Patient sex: F
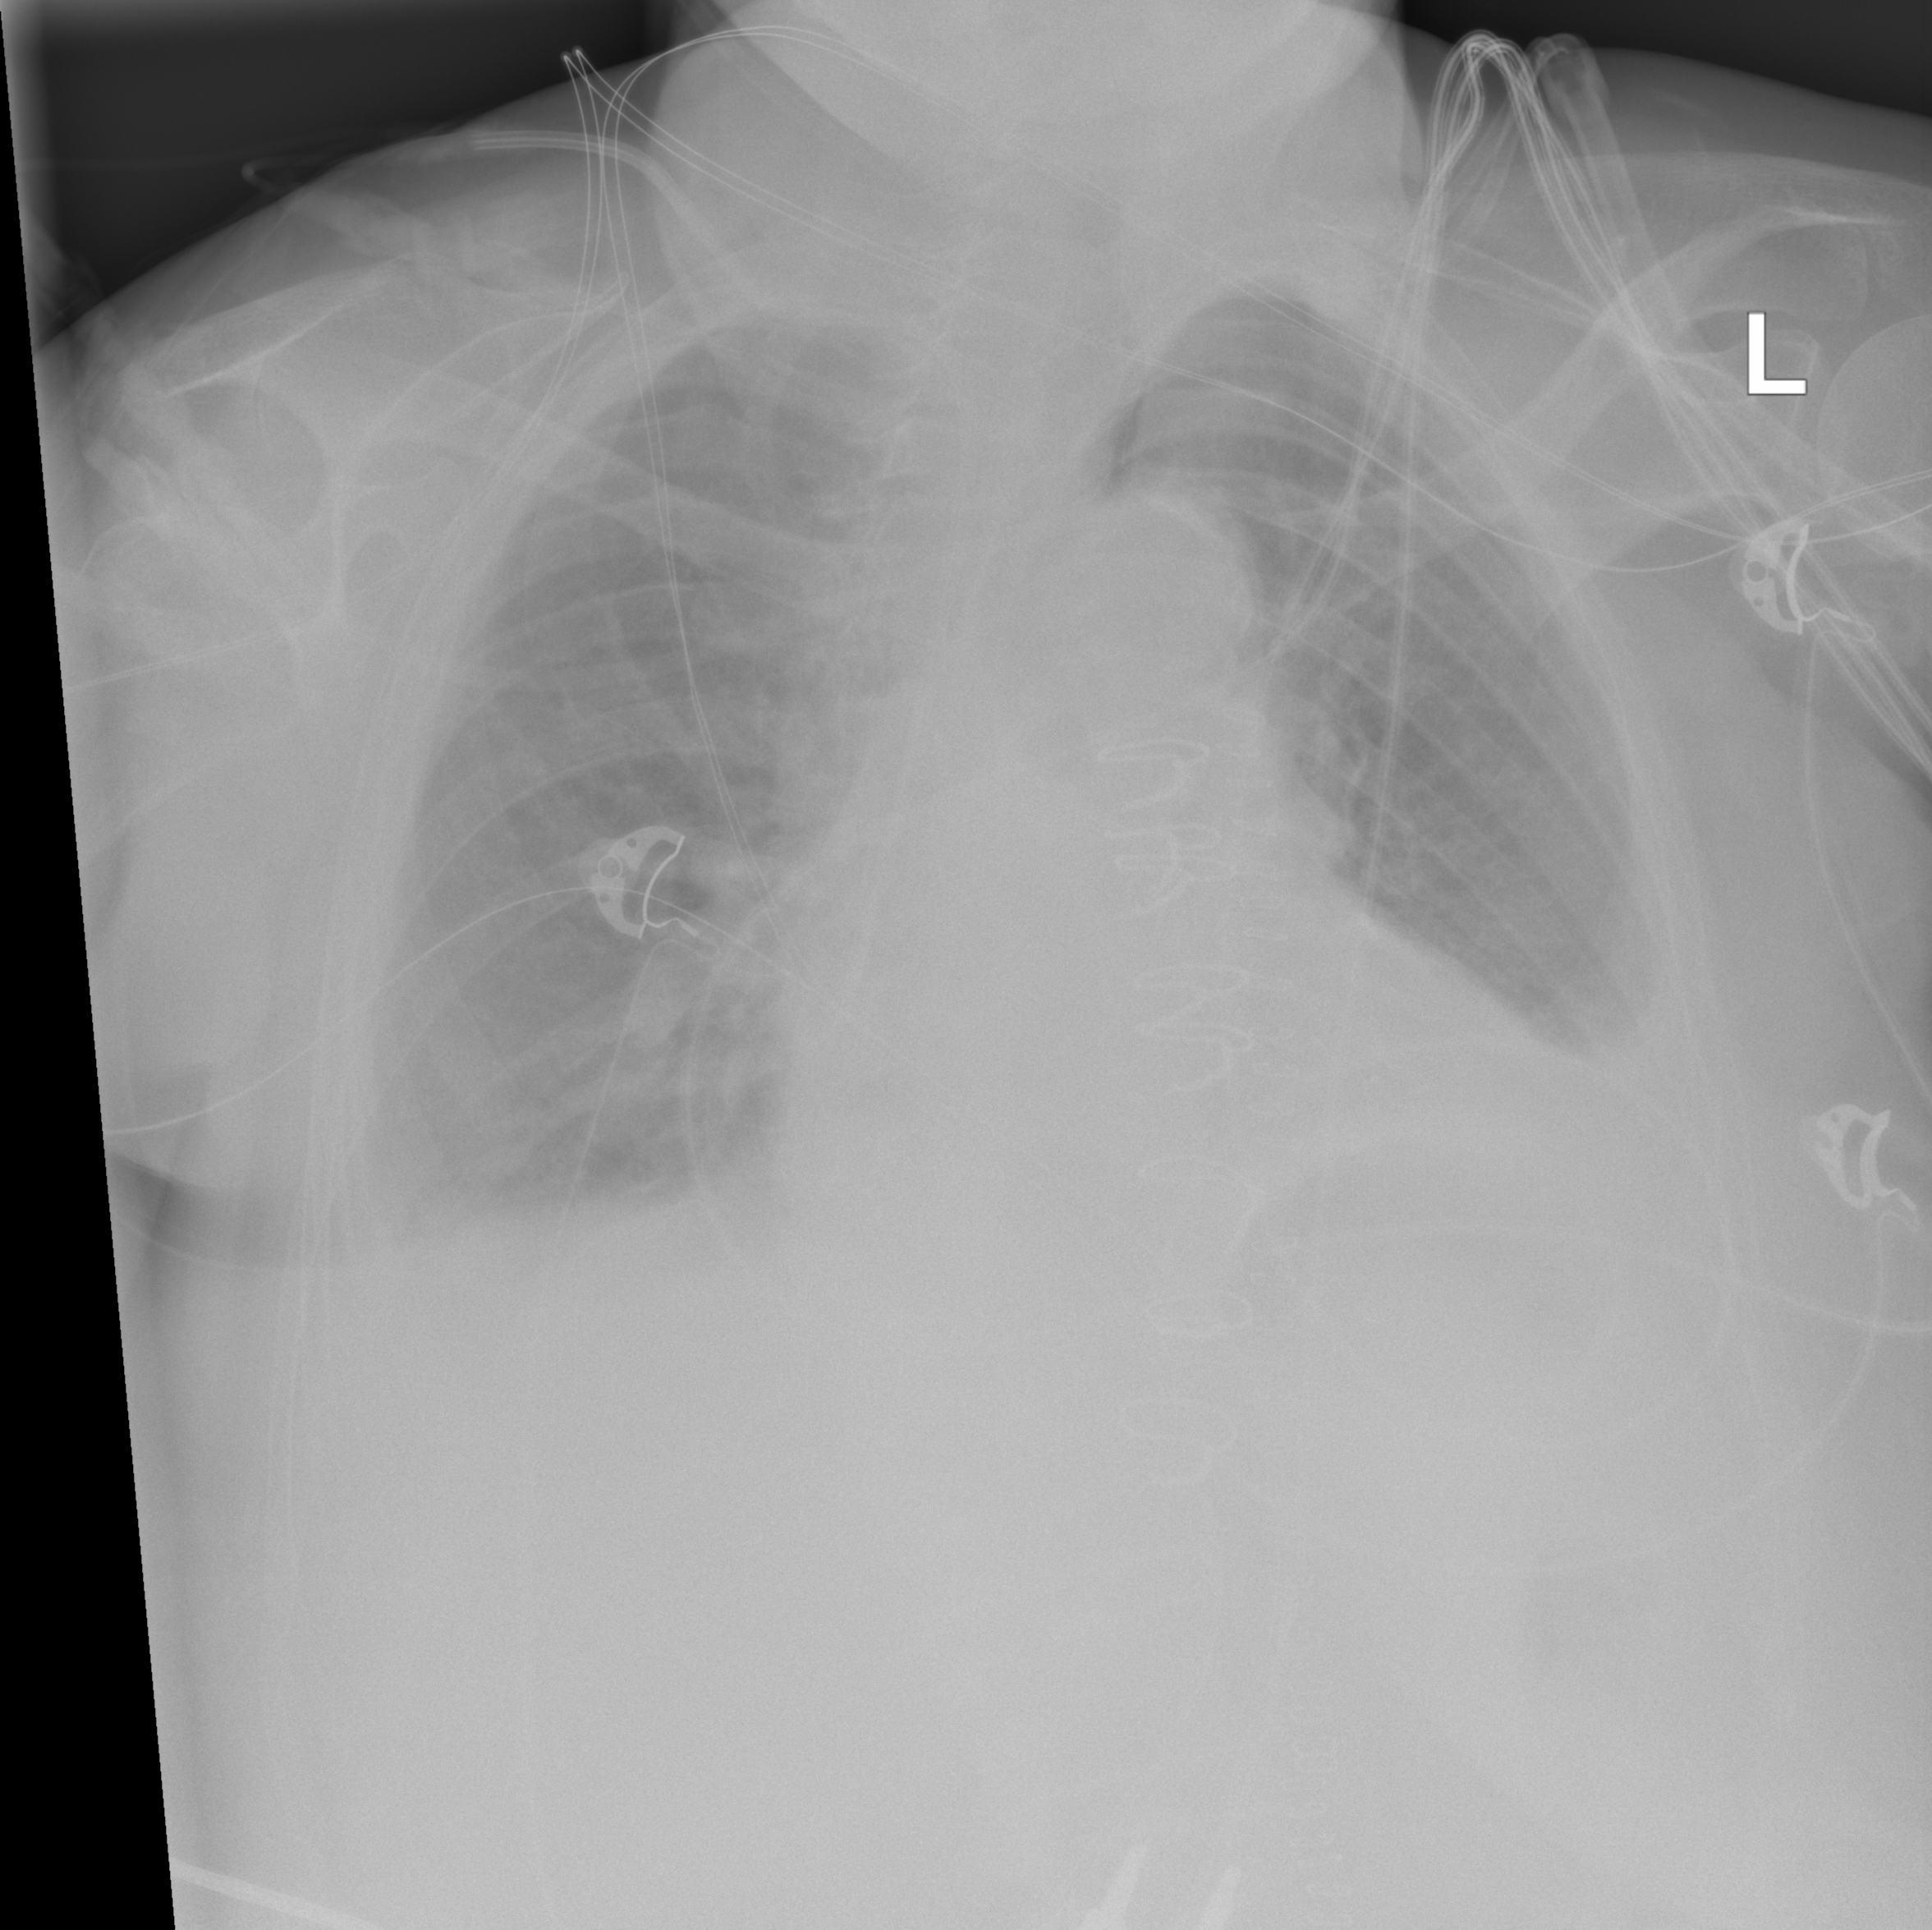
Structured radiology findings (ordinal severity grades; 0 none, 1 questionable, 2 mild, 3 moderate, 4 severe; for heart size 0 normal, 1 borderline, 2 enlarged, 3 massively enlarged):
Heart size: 0
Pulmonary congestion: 0
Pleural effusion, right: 2
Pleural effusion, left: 2
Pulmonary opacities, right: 0
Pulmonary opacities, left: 0
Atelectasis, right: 0
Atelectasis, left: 0